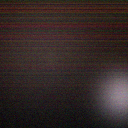
Screen state: off